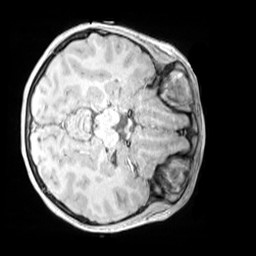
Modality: MP2RAGE
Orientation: axial
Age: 9
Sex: female
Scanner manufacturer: siemens
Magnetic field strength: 3 T
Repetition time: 4 s
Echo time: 0.00303 s